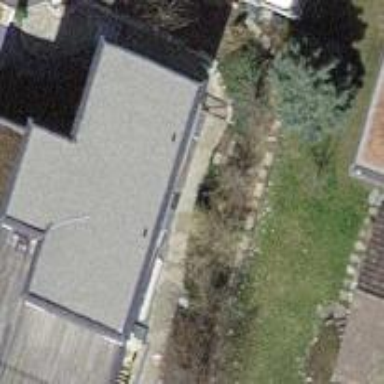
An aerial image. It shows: Residential building.